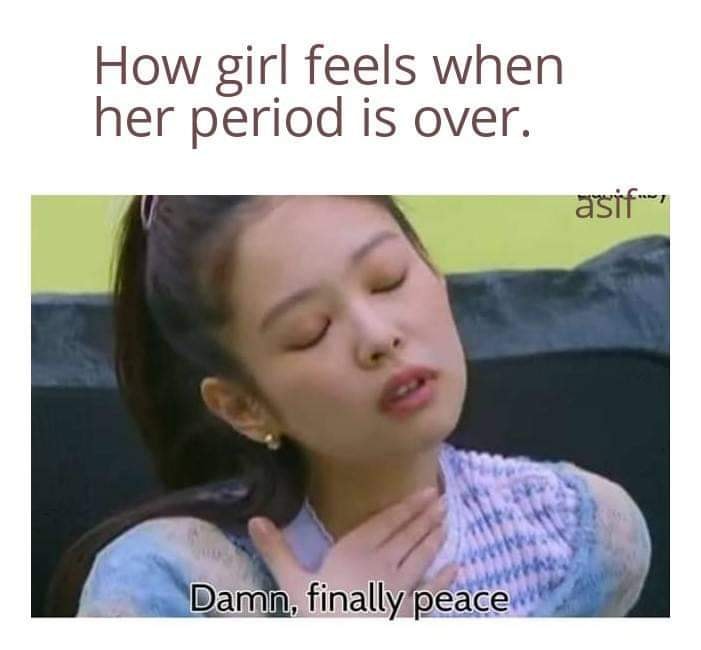
Caption: How girl feels when her period is over.   Damn, finally peace.
Label: hate